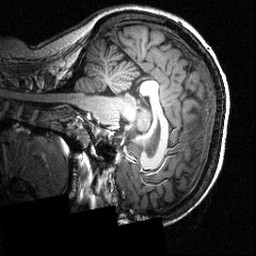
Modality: T1w
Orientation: sagittal
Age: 24
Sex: female
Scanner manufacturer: siemens
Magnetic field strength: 3.951 T
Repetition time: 1.5 s
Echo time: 0.00335 s